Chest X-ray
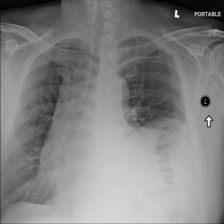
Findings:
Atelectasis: negative
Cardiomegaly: negative
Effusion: negative
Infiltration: negative
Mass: negative
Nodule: negative
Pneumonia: negative
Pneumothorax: negative
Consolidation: negative
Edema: negative
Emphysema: negative
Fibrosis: negative
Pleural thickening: negative
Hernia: negative